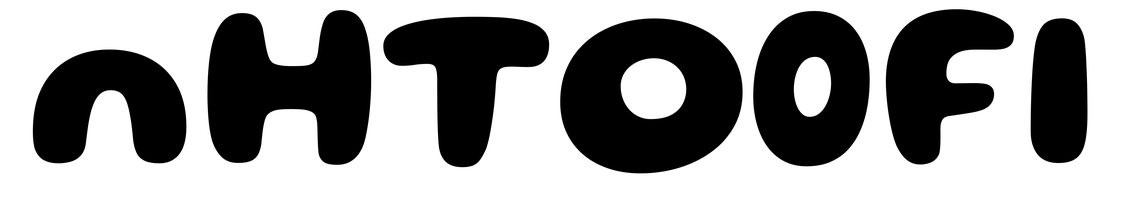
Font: Gluten_Bold